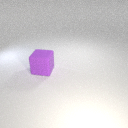
large purple rubber cube